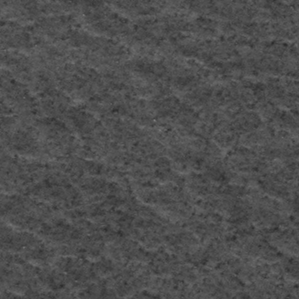
Label: frost